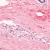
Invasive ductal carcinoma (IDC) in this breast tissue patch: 0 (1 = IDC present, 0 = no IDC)